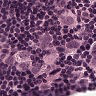
Metastatic tissue present: yes